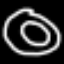
Label: donut